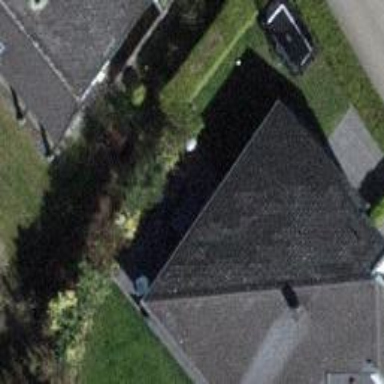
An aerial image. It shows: Building with tiled roof.